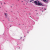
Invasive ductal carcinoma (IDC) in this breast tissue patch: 0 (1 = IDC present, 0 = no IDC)